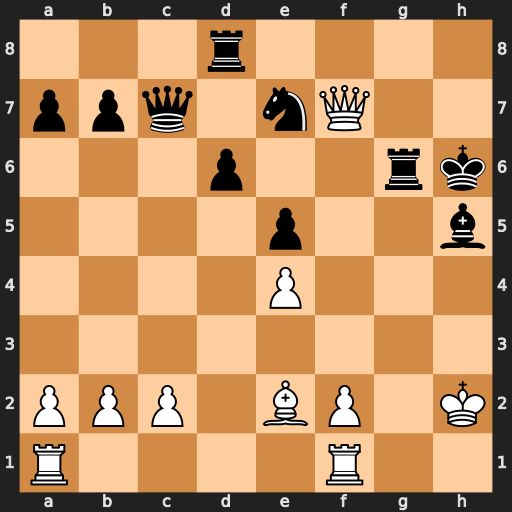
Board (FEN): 3r4/ppq1nQ2/3p2rk/4p2b/4P3/8/PPP1BP1K/R4R2
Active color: w
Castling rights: -
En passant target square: -
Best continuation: Bxh5 Rg5 Qe6+ Kxh5 Rg1 Rdg8 Qh3+